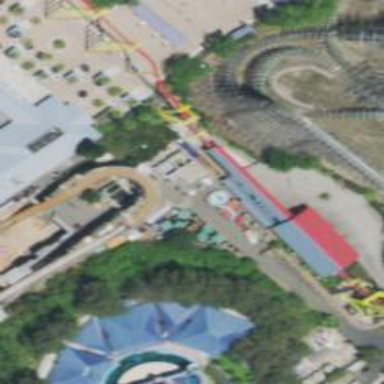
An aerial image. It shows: Roller coaster attraction on monorail railway.